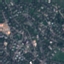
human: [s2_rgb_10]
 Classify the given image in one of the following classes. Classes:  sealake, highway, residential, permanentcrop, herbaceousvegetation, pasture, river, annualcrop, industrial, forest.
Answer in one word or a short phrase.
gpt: Residential